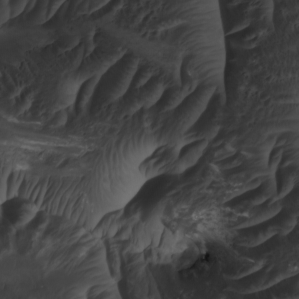
Label: non_frost